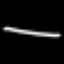
Label: line